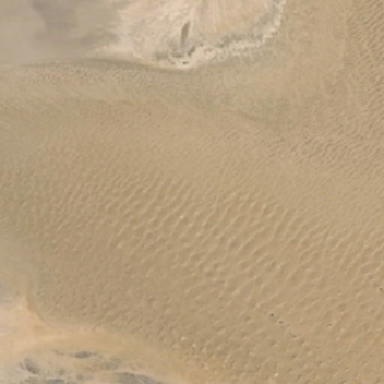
The desert has a fish scale shaped pattern .